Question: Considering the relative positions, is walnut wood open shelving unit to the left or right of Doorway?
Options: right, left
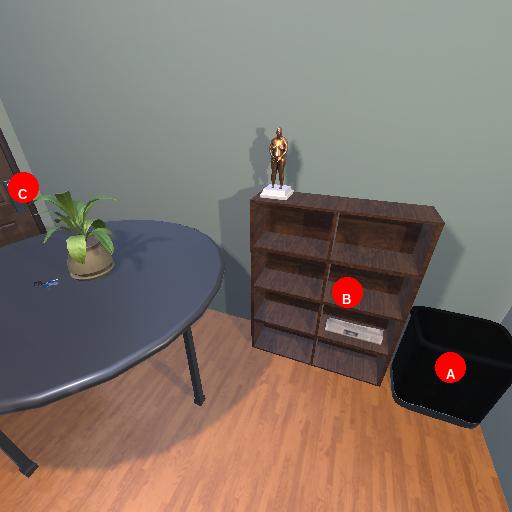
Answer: right